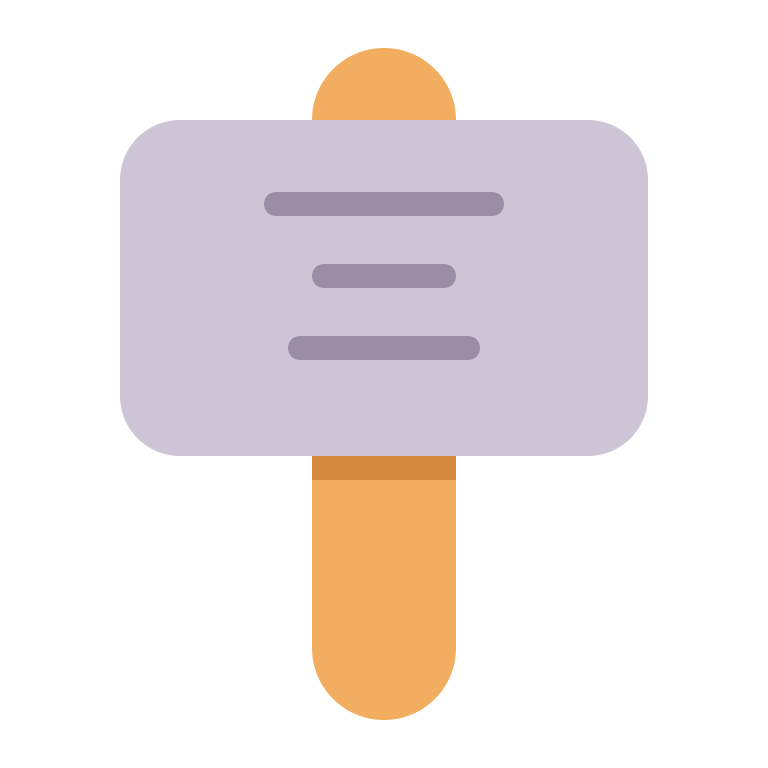
placard flat